Question: I want to create a custom alertView that works like instagram app (login/signin view when user enters wrong password or email). The alert animation should drop down and pause for the user to read for about 2 seconds, then the alertView goes up again. How can I do this?
Here is what I have now:
'''
- (UIView *) createAlertViewWithViewController:(UIViewController *)viewController andText:(NSString *)alertText
{
alertView = [[UIView alloc] init];
[alertView setBackgroundColor:ALERT_VIEW_COLOR];
[alertView setFrame:ALERT_VIEW_HIDE_FRAME];
UILabel *alertViewLabel = [[UILabel alloc] init];
[alertViewLabel setFrame:CGRectMake(viewController.view.bounds.origin.x, 7, viewController.view.bounds.size.width, ALERT_VIEW_HEIGHT)];
[alertViewLabel setTextAlignment:NSTextAlignmentCenter];
[alertViewLabel setTextColor:[UIColor whiteColor]];
[alertViewLabel setFont:[UIFont systemFontOfSize:13.0f]];
[alertViewLabel setText:alertText];
[alertView addSubview:alertViewLabel];
CGPoint originalCenter = alertView.center;
[UIView animateWithDuration:0.5
animations:^{
CGPoint center = alertView.center;
center.y += ALERT_VIEW_HEIGHT;
alertView.center = center;
}
completion:^(BOOL finished){
[UIView animateWithDuration:3.0
animations:^{
alertView.center = originalCenter;
}
completion:^(BOOL finished){
;
}];
}];
return alertView;
}
'''
My code right now goes down and goes up immediately but what I want is, when it finishes the drop down animation it pauses for around 2 seconds then do the goes up animation.
I have been searching for 3 days now, but I haven't found anything one this.
Example image when it should pause for 2 seconds:

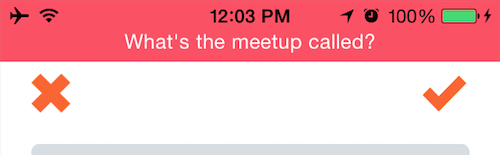
Answer: Im guessing you are looking for one of the extended versions of '[UIView animateWithDuration:...'
'+ (void)animateWithDuration:(NSTimeInterval)duration delay:(NSTimeInterval)delay options:(UIViewAnimationOptions)options animations:(void (^)(void))animations completion:(void (^)(BOOL finished))completion'
Pass in a delay to wait your animation.